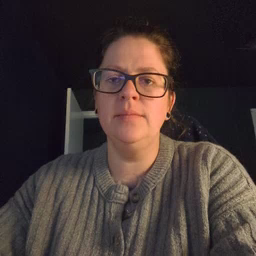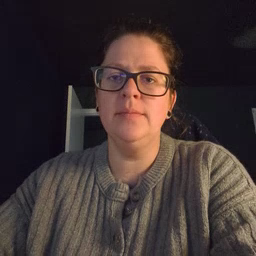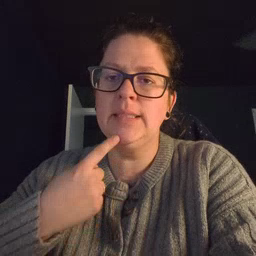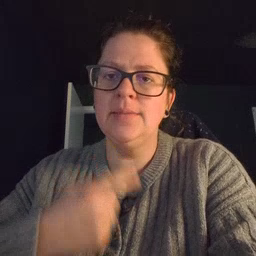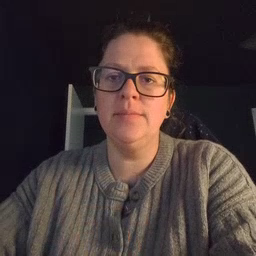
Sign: say